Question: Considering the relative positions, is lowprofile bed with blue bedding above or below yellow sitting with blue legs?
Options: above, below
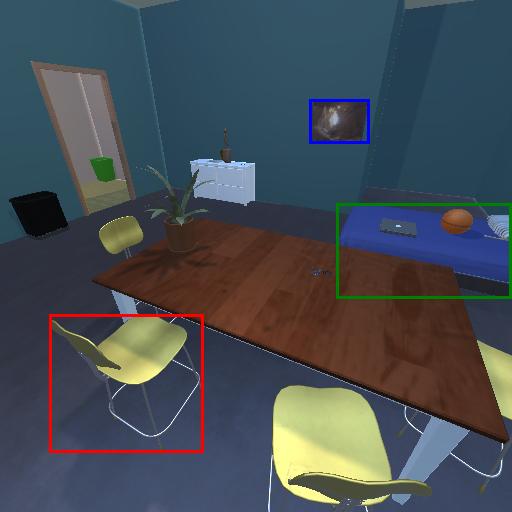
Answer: above